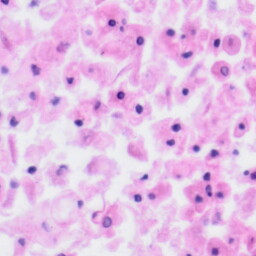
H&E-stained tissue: Tonsil